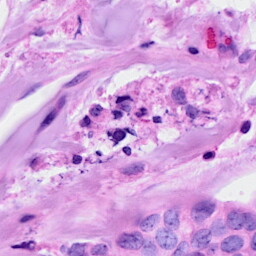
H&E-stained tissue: Breast